Question: This is how I am setting up the camera preview in landscape mode in my iPad3
'''
- (void)viewDidAppear:(BOOL)animated
'''
{
'''
AVCaptureSession *session = [[AVCaptureSession alloc] init];
session.sessionPreset = AVCaptureSessionPreset640x480;
CALayer *viewLayer = self.vImagePreview.layer;
NSLog(@"viewLayer = %@", viewLayer);
AVCaptureVideoPreviewLayer *captureVideoPreviewLayer = [[AVCaptureVideoPreviewLayer alloc] initWithSession:session];
captureVideoPreviewLayer.frame = self.vImagePreview.bounds;
[self.vImagePreview.layer addSublayer:captureVideoPreviewLayer];
AVCaptureDevice *device = [AVCaptureDevice defaultDeviceWithMediaType:AVMediaTypeVideo];
NSError *error = nil;
AVCaptureDeviceInput *input = [AVCaptureDeviceInput deviceInputWithDevice:device error:&error];
if (!input) {
// Handle the error appropriately.
NSLog(@"ERROR: trying to open camera: %@", error);
}
[session addInput:input];
stillImageOutput = [[AVCaptureStillImageOutput alloc] init];
NSDictionary *outputSettings = [[NSDictionary alloc] initWithObjectsAndKeys: AVVideoCodecJPEG, AVVideoCodecKey, nil];
[stillImageOutput setOutputSettings:outputSettings];
[session addOutput:stillImageOutput];
[session startRunning];
'''
}
In the storyboard, I set the view to fill the entire screen, however it ends up looking like this:

And furthermore, the image is also rotated 90o degrees. How can I change this, so I can make the camera preview fill the entire screen?
Thanks.
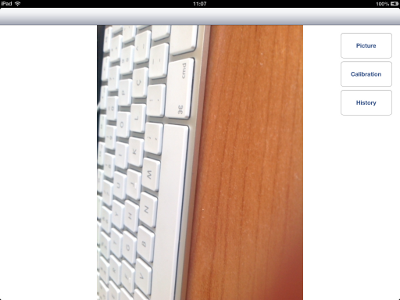
Answer: Rotate your layer:
'''
switch (self.interfaceOrientation)
{
case UIInterfaceOrientationLandscapeRight:
[captureVideoPreviewLayer setAffineTransform:CGAffineTransformMakeRotation(-M_PI / 2)];
break;
case UIInterfaceOrientationLandscapeLeft:
[captureVideoPreviewLayer setAffineTransform:CGAffineTransformMakeRotation(M_PI / 2)];
break;
}
[self.vImagePreview.layer addSublayer:captureVideoPreviewLayer];
'''